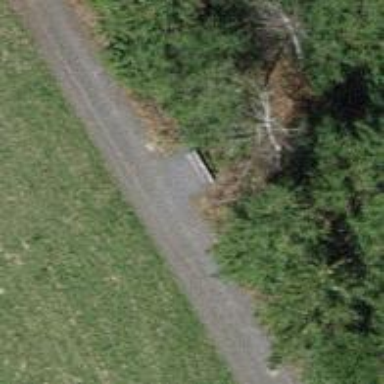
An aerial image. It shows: Bench.